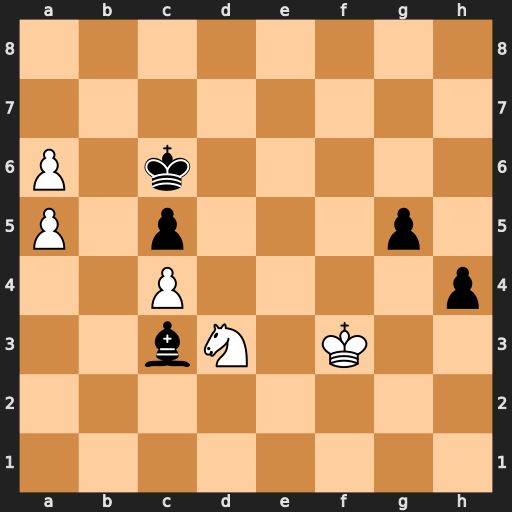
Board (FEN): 8/8/P1k5/P1p3p1/2P4p/2bN1K2/8/8
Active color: w
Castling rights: -
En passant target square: -
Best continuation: Nxc5 Kxc5 a7